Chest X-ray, AP view. Patient: 46 years old, sex M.
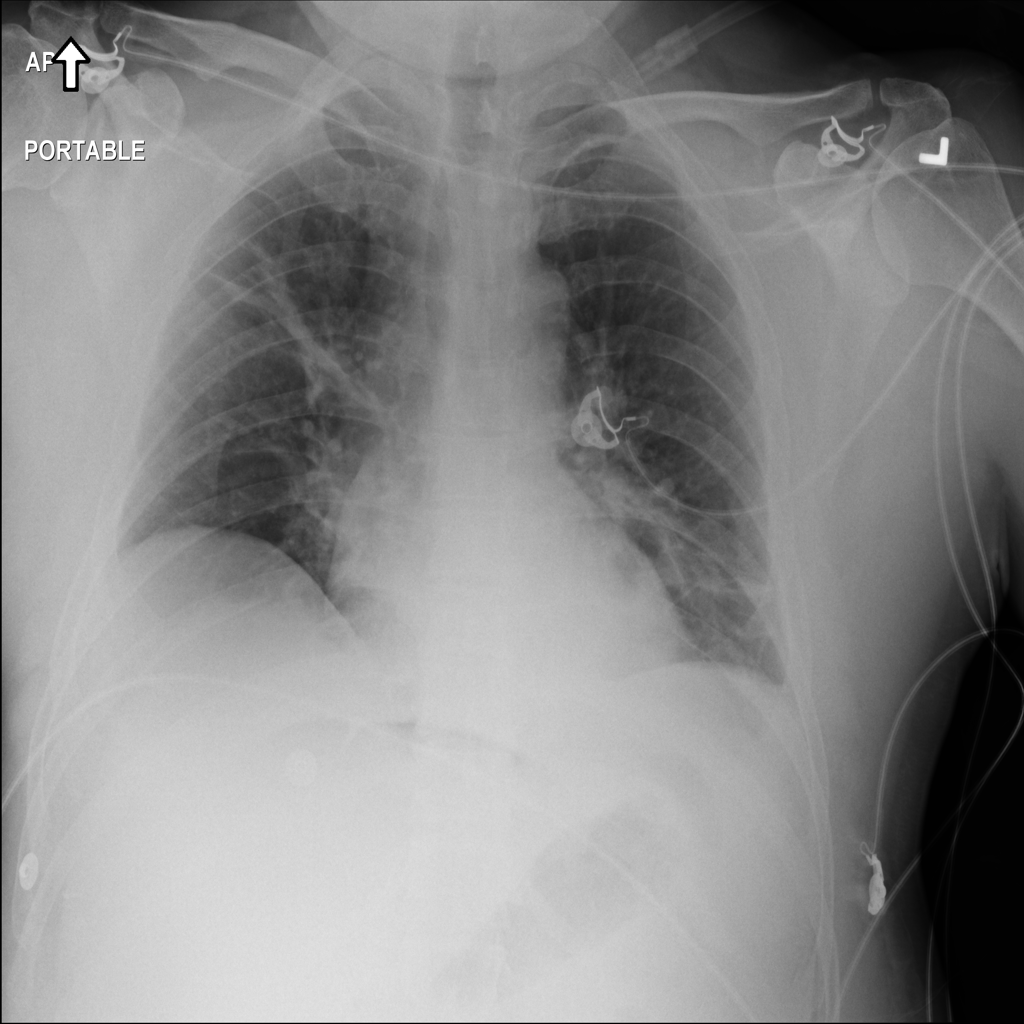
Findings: Atelectasis, Consolidation